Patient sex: M
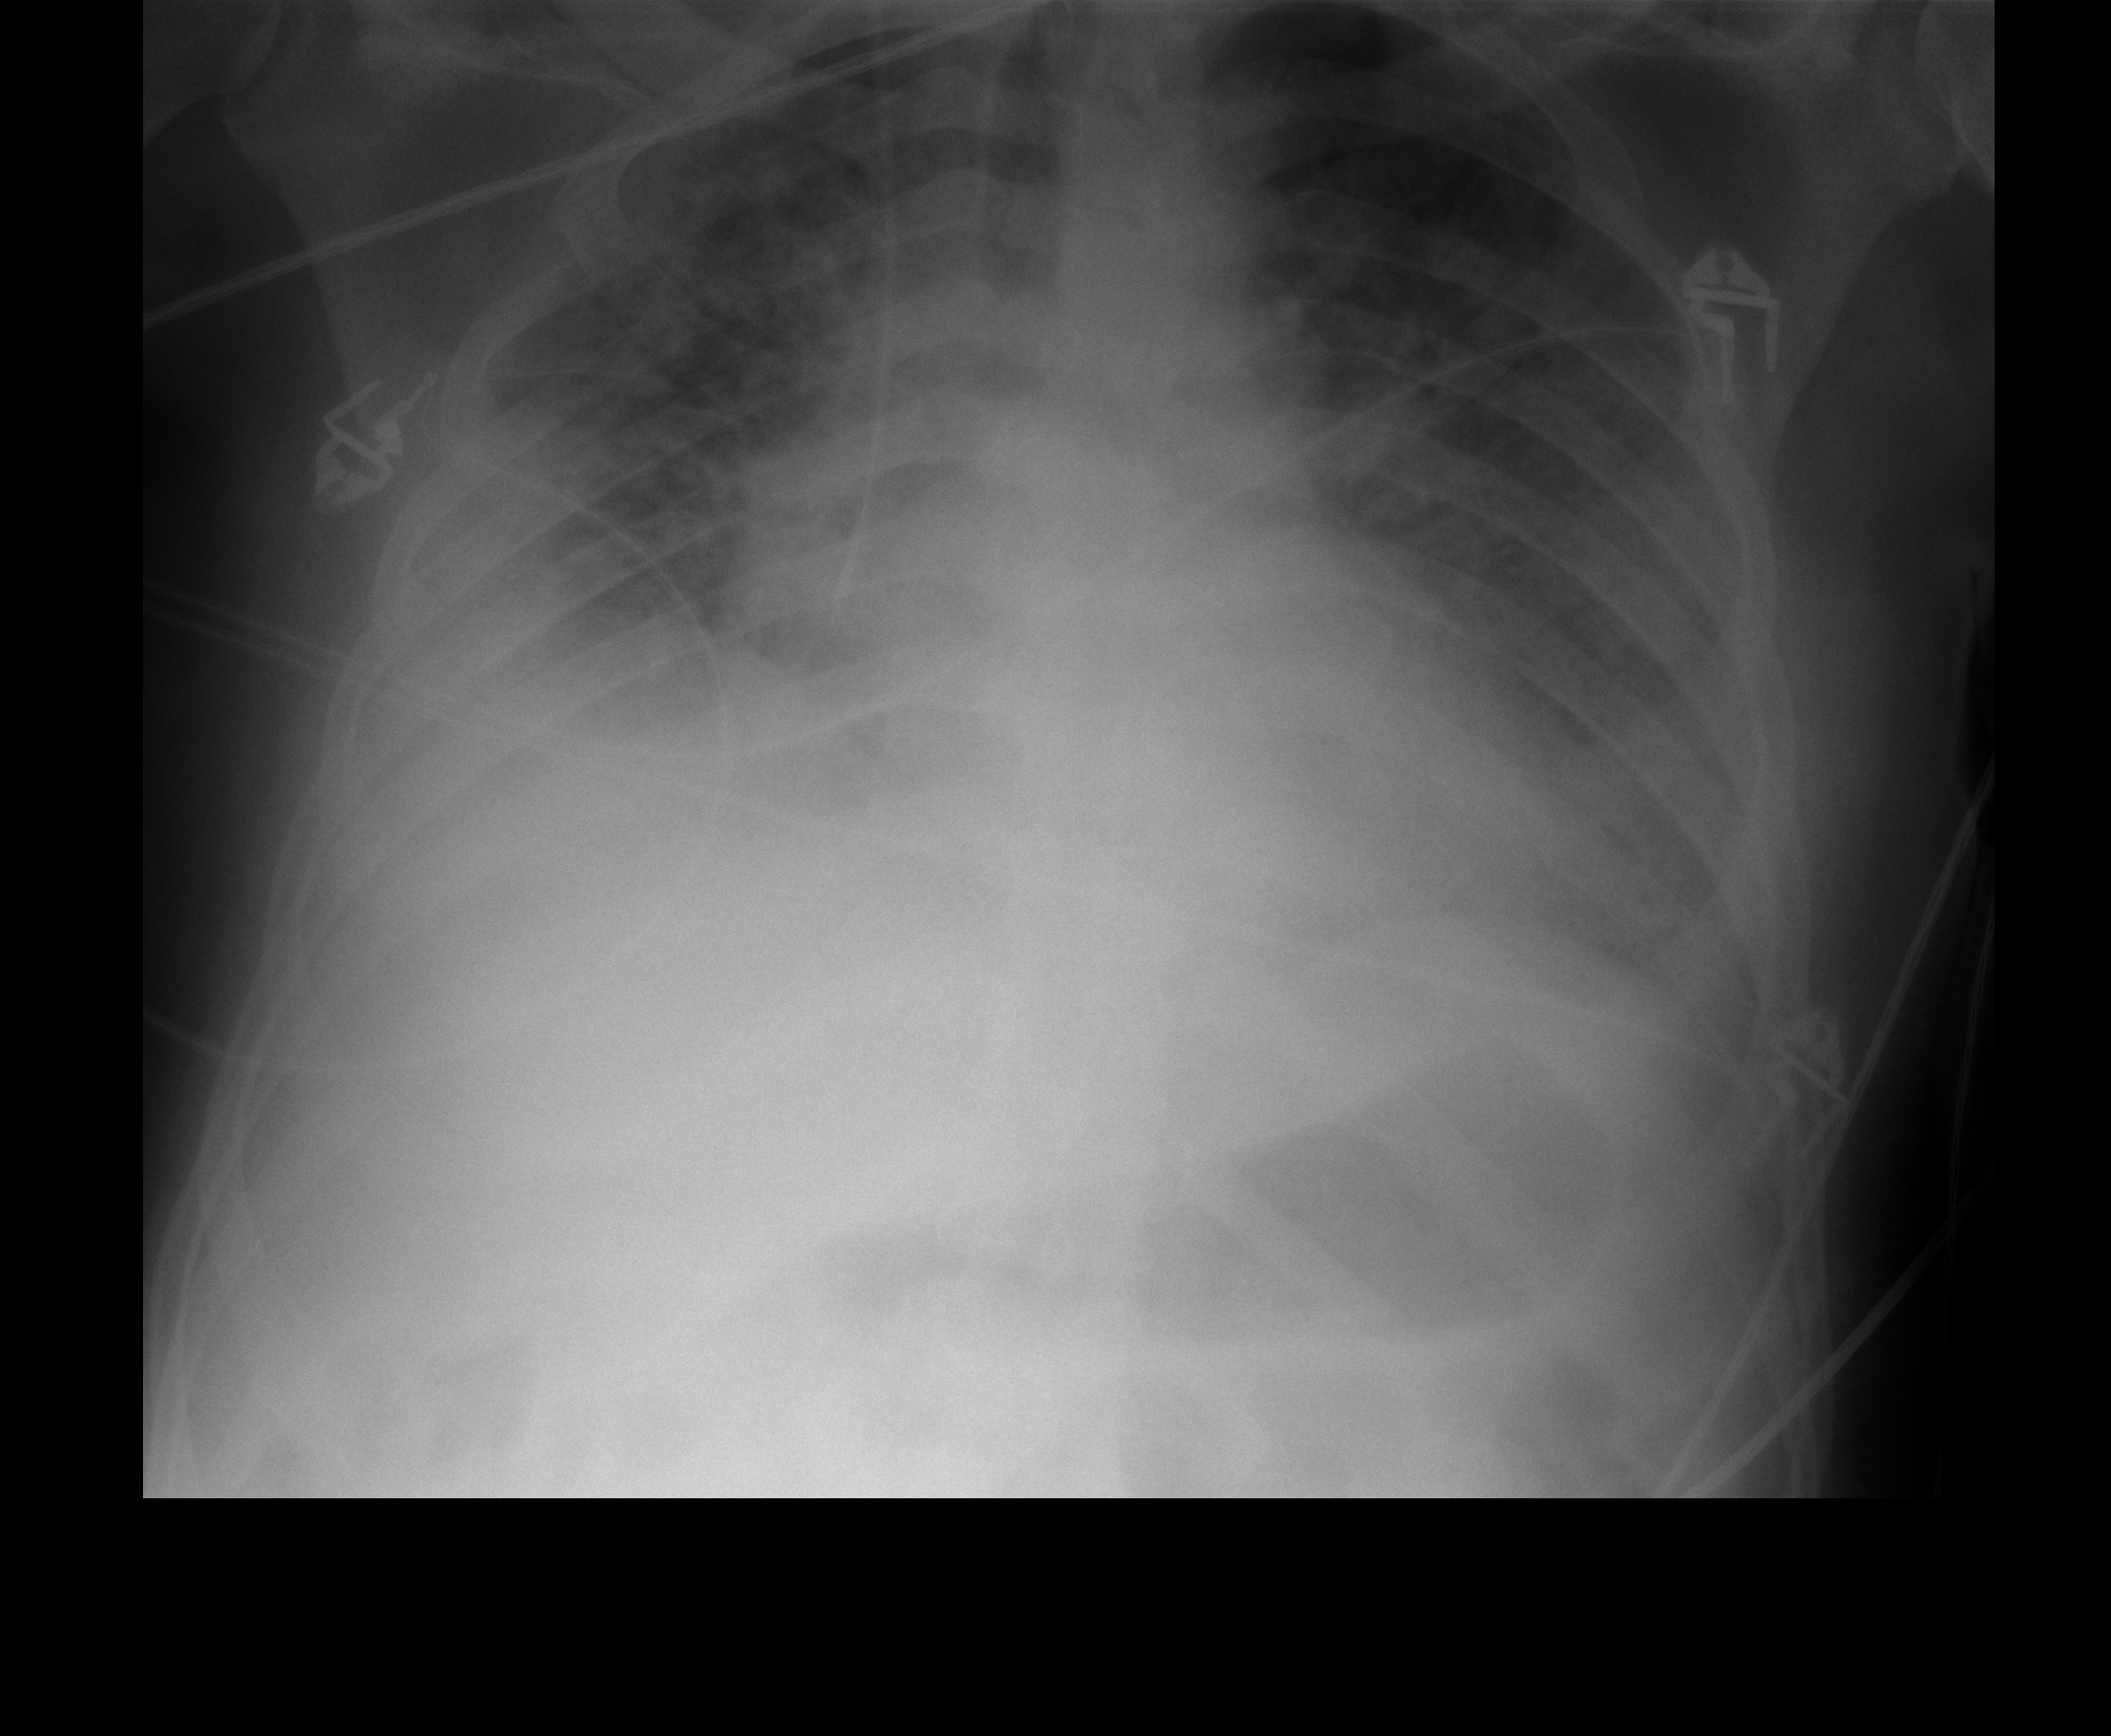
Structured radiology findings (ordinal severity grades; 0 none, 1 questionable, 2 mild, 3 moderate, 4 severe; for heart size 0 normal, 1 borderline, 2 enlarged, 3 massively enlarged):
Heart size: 0
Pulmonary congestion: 2
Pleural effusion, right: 3
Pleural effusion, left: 2
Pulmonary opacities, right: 2
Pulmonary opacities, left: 1
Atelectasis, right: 2
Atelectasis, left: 2